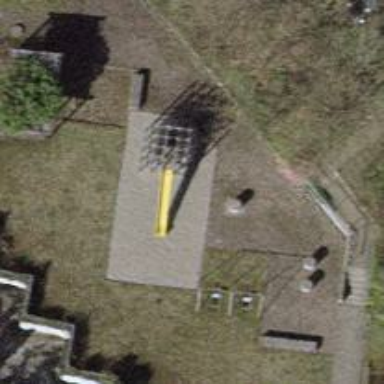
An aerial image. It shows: Playground featuring climbing frame.